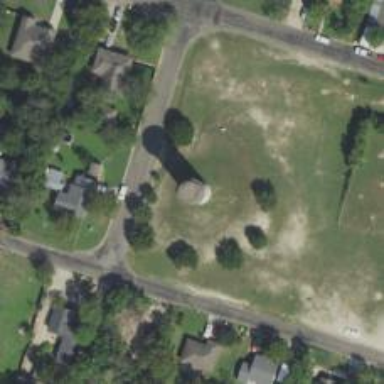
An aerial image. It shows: Water tower that is man-made.